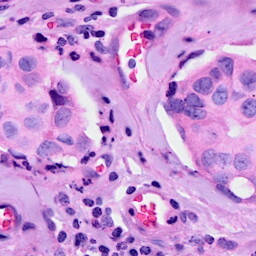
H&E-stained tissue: Breast